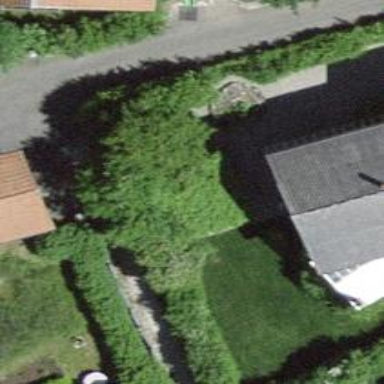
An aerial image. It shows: Hedge acting as barrier.